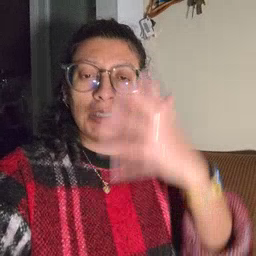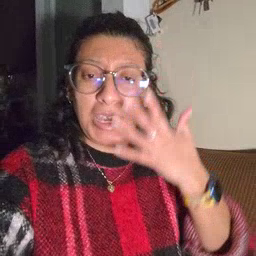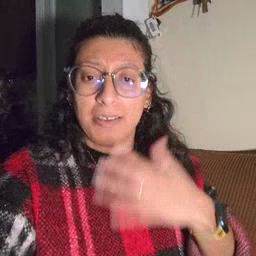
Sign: sad